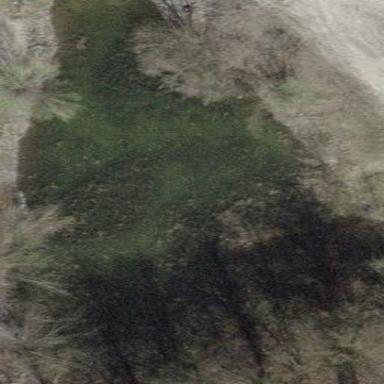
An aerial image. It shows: Pond surrounded by natural water.